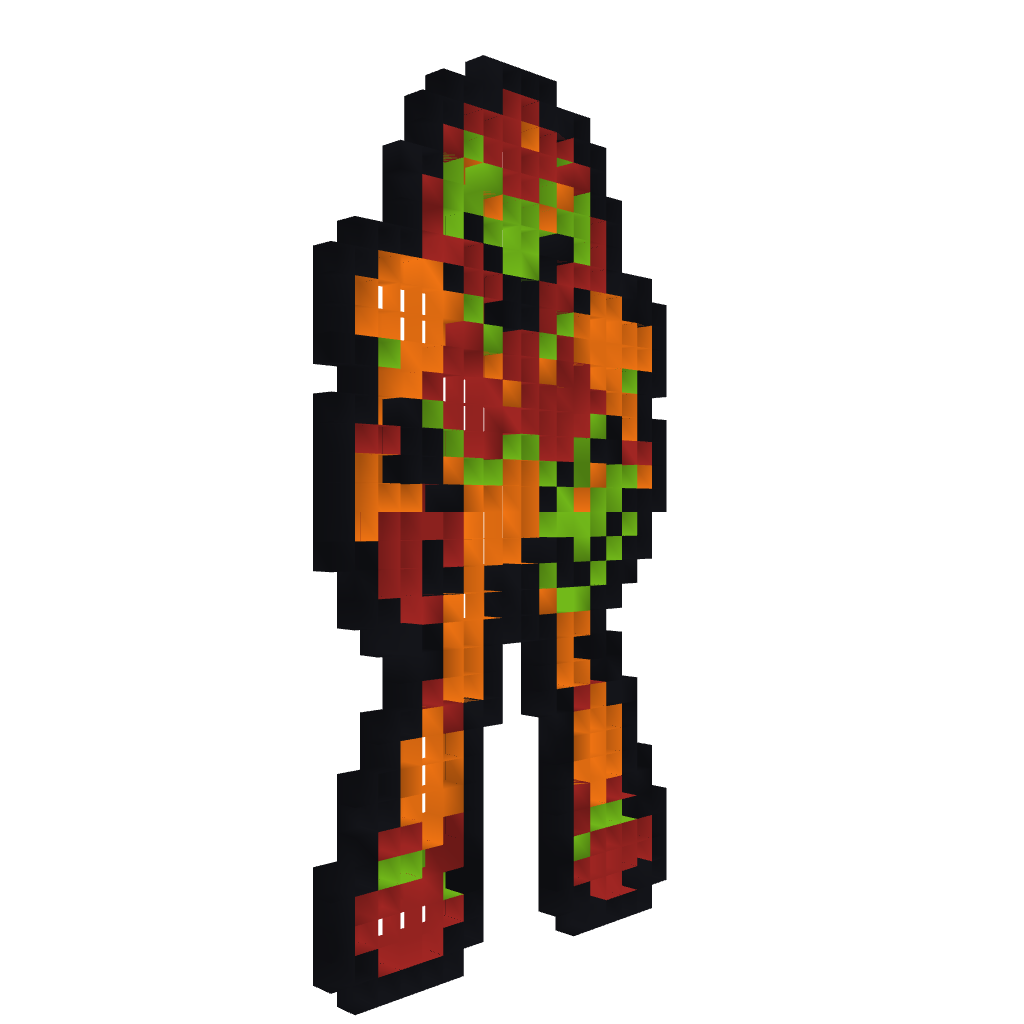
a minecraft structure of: Samus From Metroid